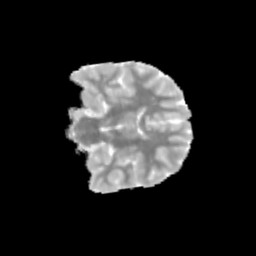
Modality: MD
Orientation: coronal
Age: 11
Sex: male
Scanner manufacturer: siemens
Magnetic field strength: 3 T
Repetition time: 3.8 s
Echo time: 0.07 s